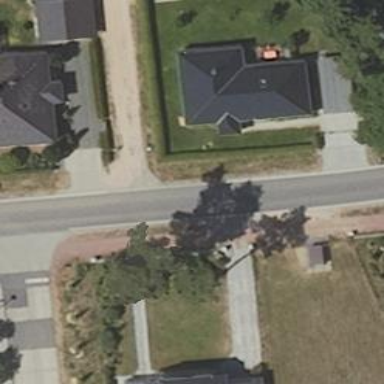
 equipped with cycle track on the right side. The road is bordered by residential properties."